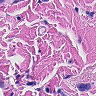
Metastatic tissue present: no